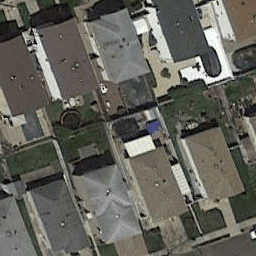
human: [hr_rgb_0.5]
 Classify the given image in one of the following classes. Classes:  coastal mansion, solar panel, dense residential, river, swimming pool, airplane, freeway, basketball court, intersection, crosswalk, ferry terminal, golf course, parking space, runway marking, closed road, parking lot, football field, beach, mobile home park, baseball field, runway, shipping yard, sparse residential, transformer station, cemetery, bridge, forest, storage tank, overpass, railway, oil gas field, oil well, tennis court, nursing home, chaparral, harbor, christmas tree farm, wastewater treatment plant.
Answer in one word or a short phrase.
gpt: dense residential